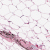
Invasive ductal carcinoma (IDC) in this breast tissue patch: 0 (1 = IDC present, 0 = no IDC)